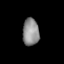
Tissue: lung
Cell type: Others
Senescence score: 0.2208
Nuclear area (px): 439
Mean DAPI intensity: 141.932